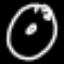
Label: clock